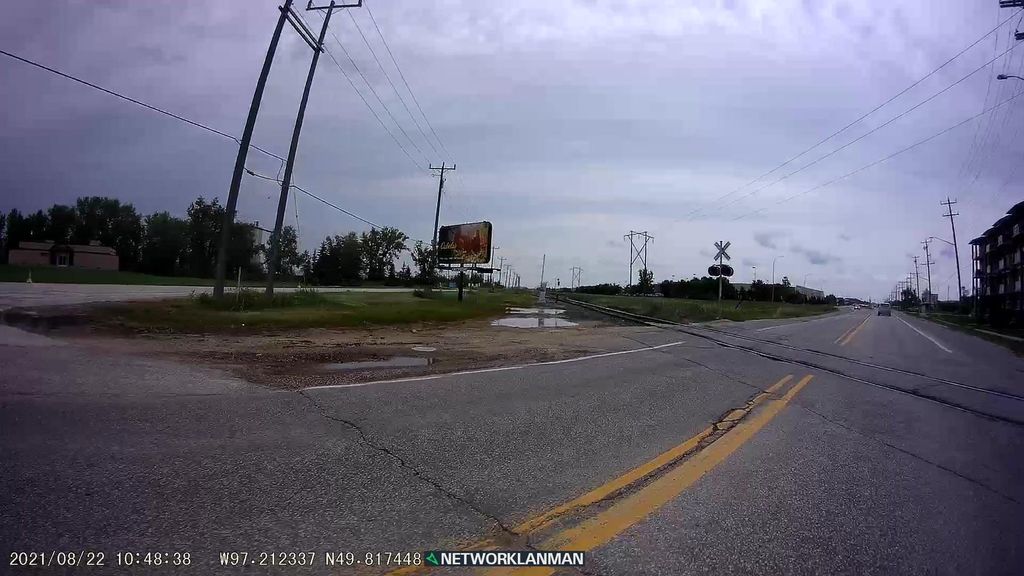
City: winnipeg